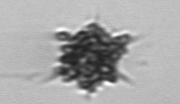
Label: Dictyocha